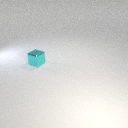
small cyan metal cube